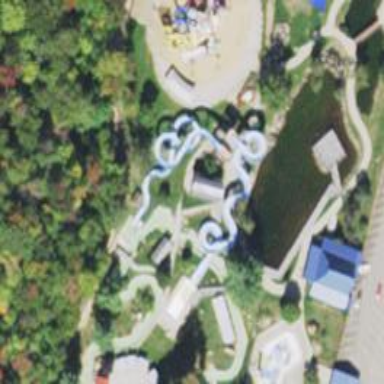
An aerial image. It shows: Water slide attraction.